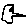
Label: bird